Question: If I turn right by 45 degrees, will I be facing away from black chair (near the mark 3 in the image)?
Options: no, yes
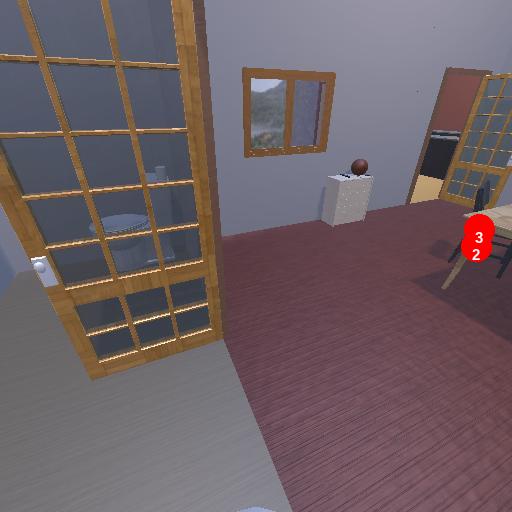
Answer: no